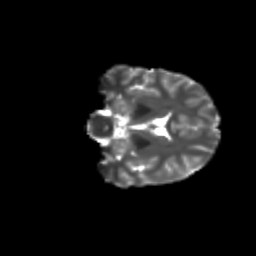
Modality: T2w
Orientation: coronal
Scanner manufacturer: siemens
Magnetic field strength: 3 T
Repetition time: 9.2 s
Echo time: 0.084 s